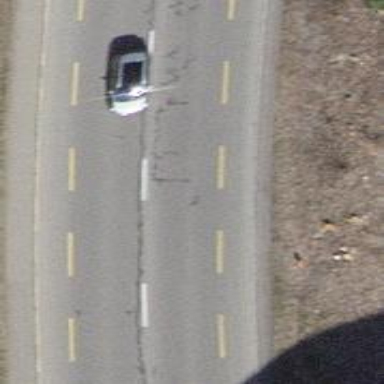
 featuring lanes for cyclists on both sides."